Aerial crown-view tile of a tropical tree (Barro Colorado Island, Panama), acquired 20250818:
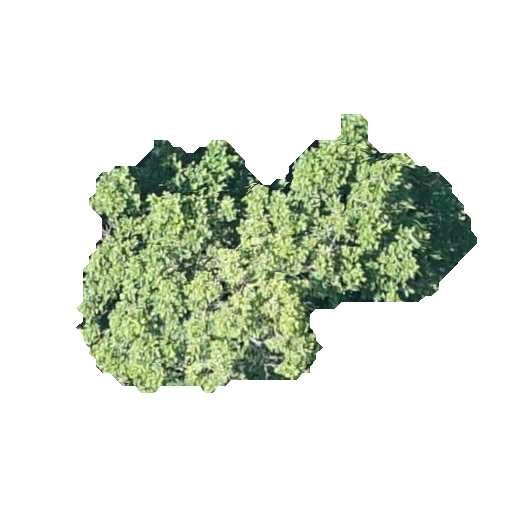
Species: Poulsenia armata
GBIF accepted scientific name: Poulsenia armata
Crown area: 101.669 m²